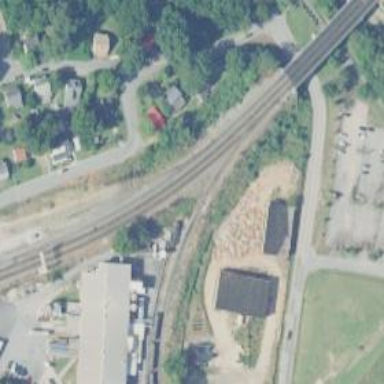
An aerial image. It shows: Junction on the railway.